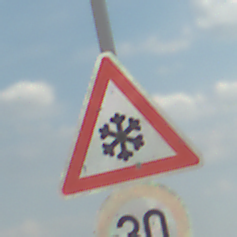
Verkehrszeichen: SchneeOderEisglaette
Zusatzzeichen unten: Geschwindigkeit30
Umgebung: Outdoor, Beach
Tageszeit: MorningAfternoon
Wetter: PartlyCloudy
Licht: Natural
Jahreszeit: NotSpecified
Kontrast: HighContrast